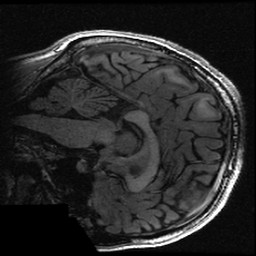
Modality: T1w
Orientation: sagittal
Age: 22
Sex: female